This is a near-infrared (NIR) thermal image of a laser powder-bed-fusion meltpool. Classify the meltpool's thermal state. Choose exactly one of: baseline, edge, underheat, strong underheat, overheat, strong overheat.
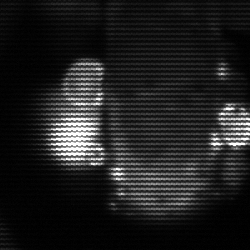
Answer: strong underheat